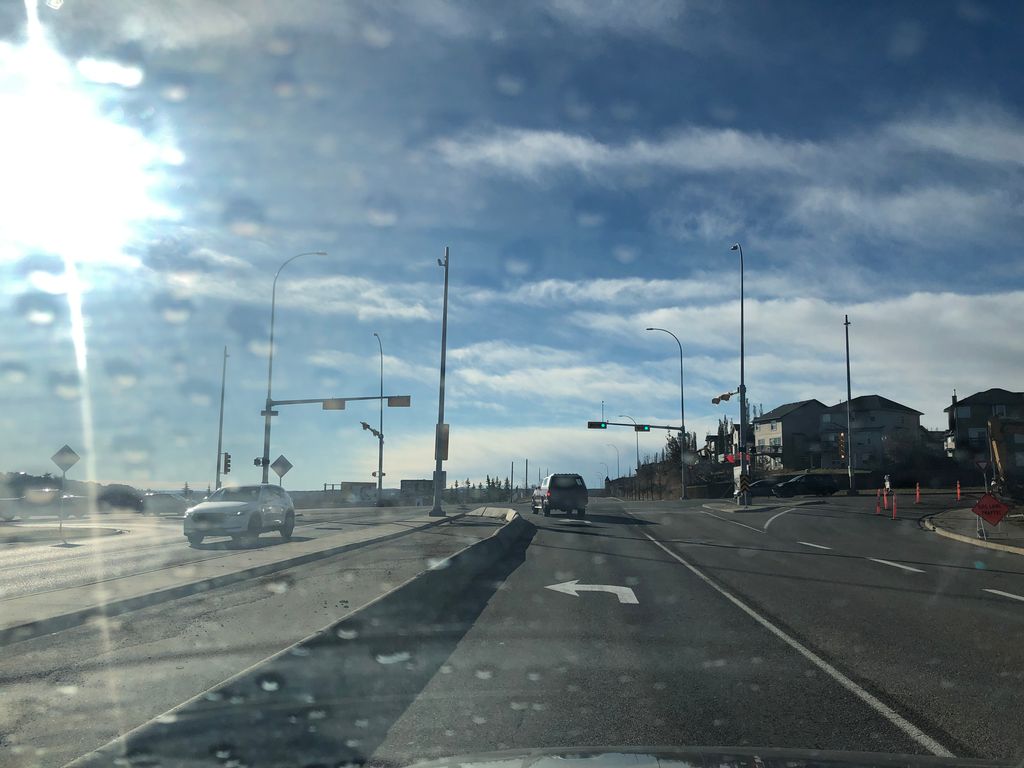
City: calgary